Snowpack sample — Loveland Pass, Silver Plume, Colorado, USA (2/11/26, 12:00 PM MST)
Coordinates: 39.663, -105.886
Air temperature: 35 °F
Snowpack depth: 82 cm
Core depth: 30 cm
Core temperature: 23 °F
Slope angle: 13°, slope face: 12°
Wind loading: high
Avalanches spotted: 1
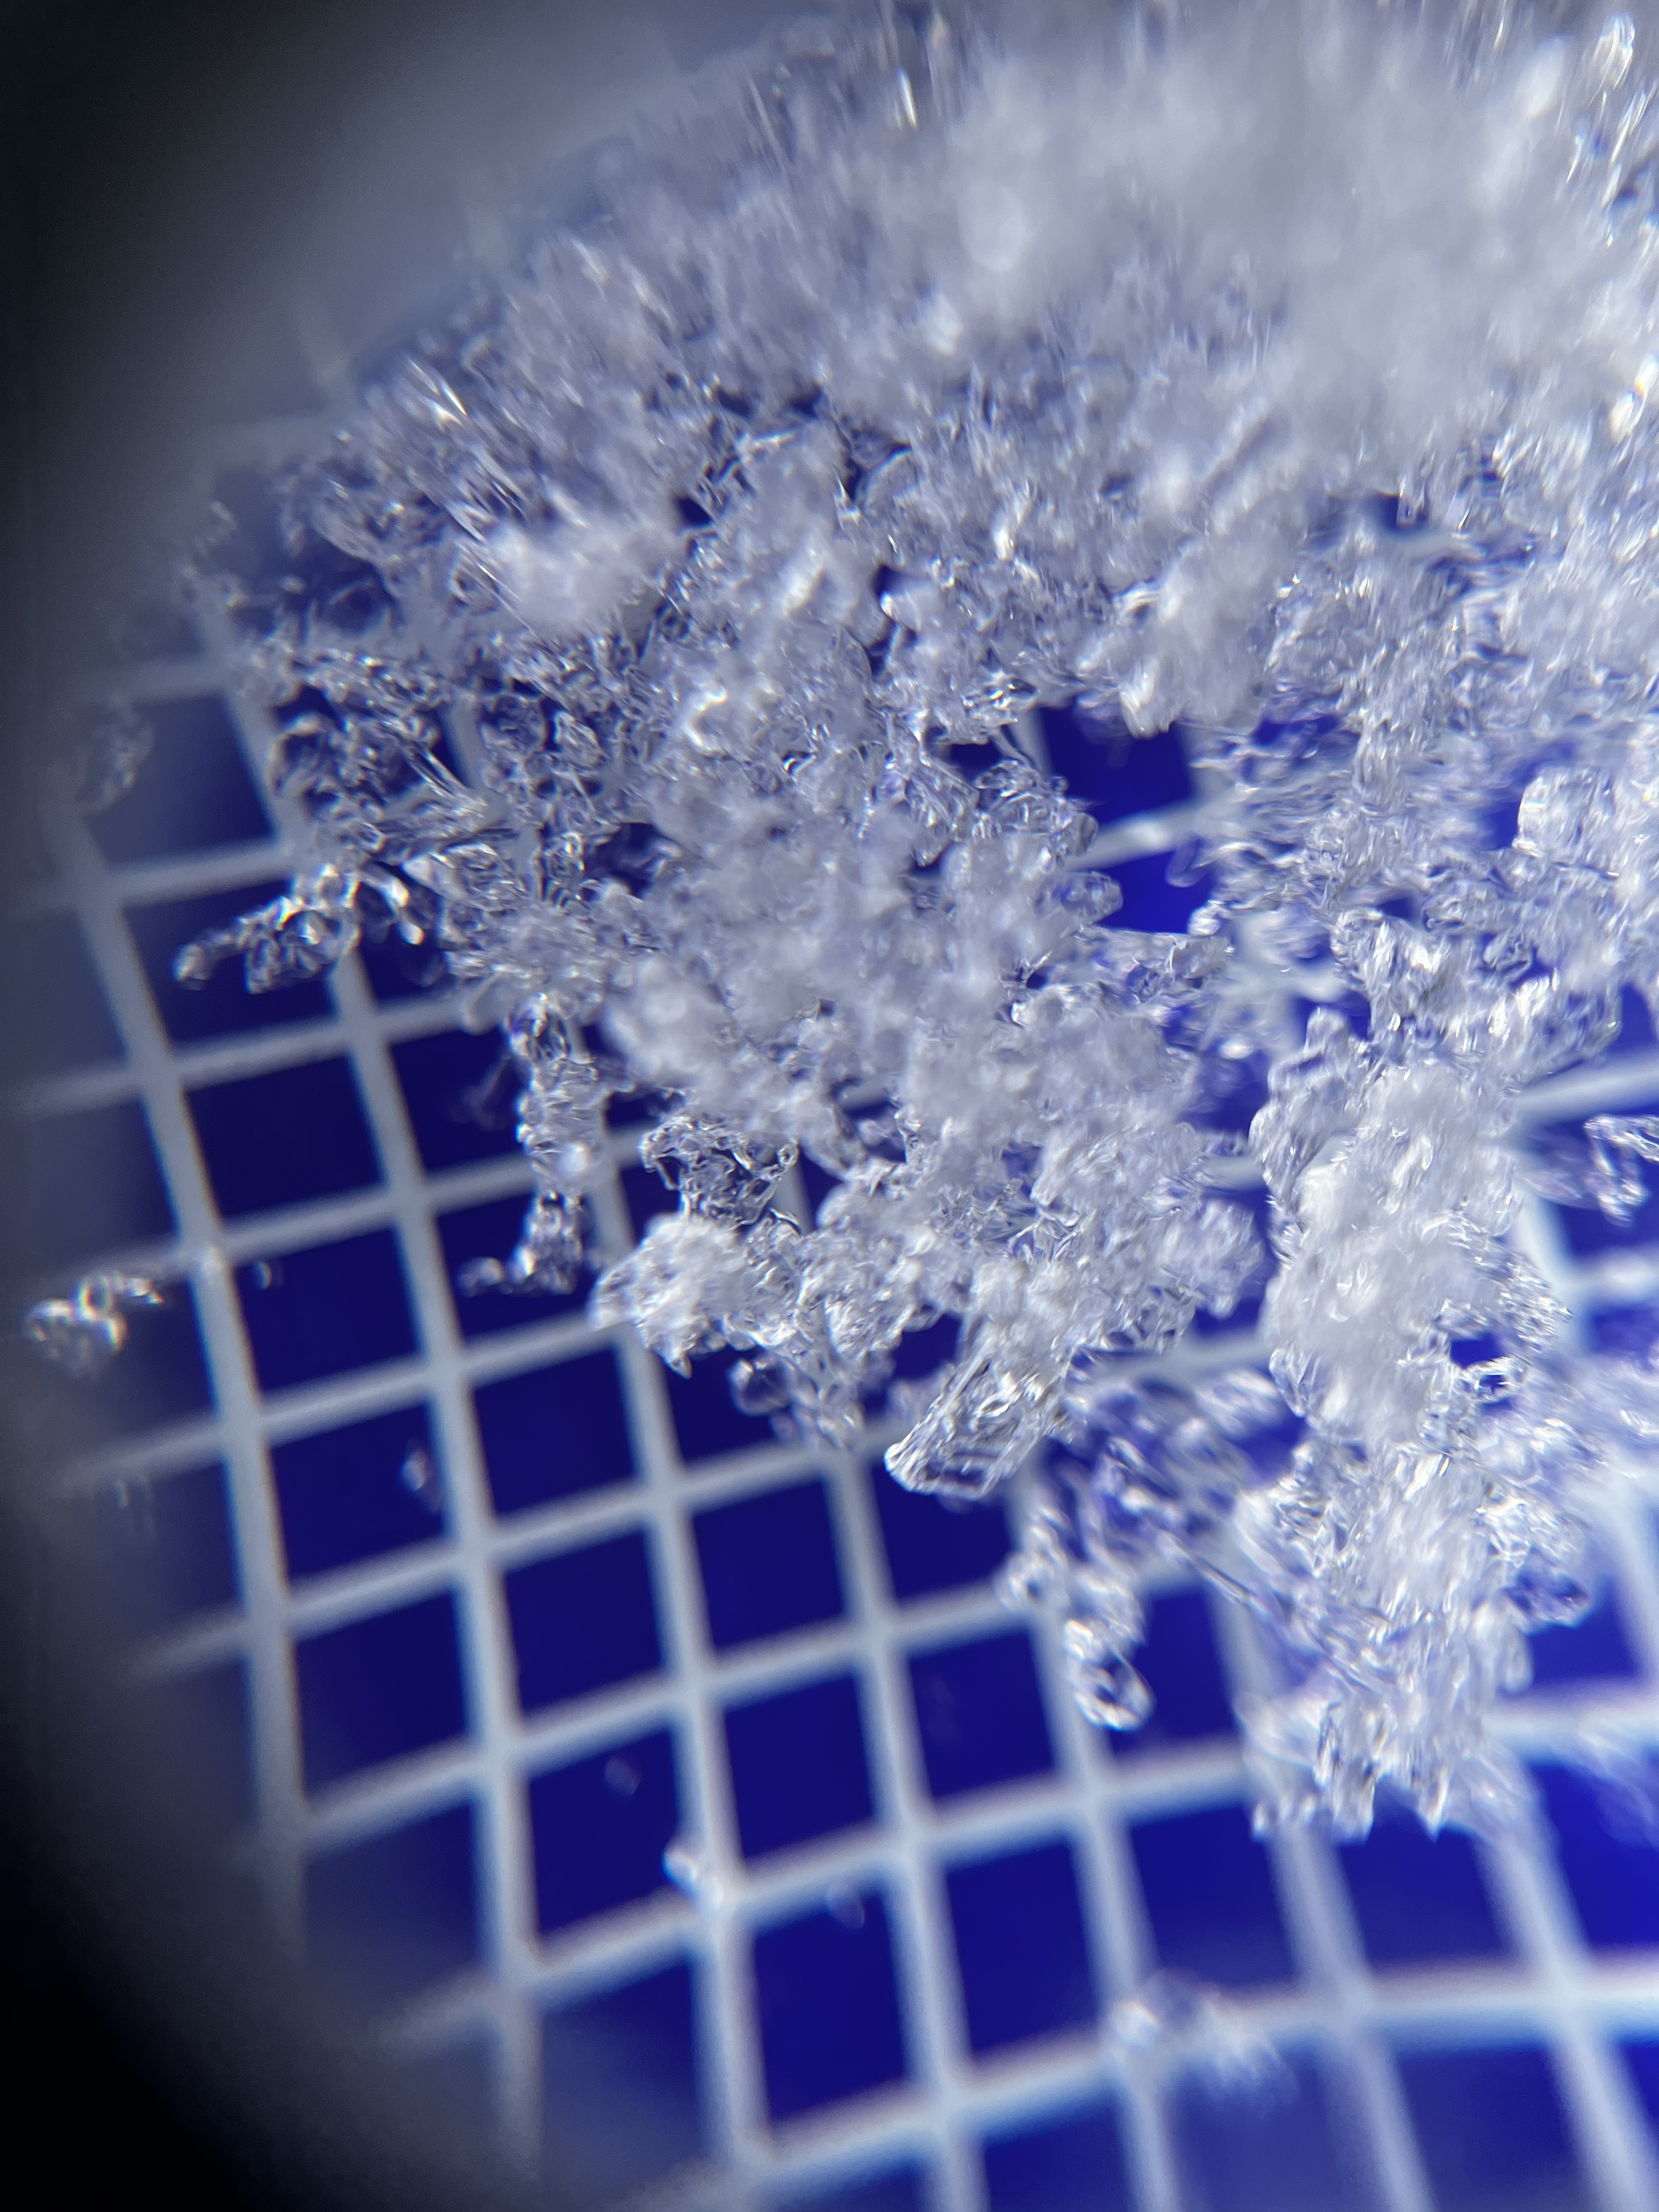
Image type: magnified_profile
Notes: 1 small avalanche spotted on the north side of the bowl, lots of wind loading